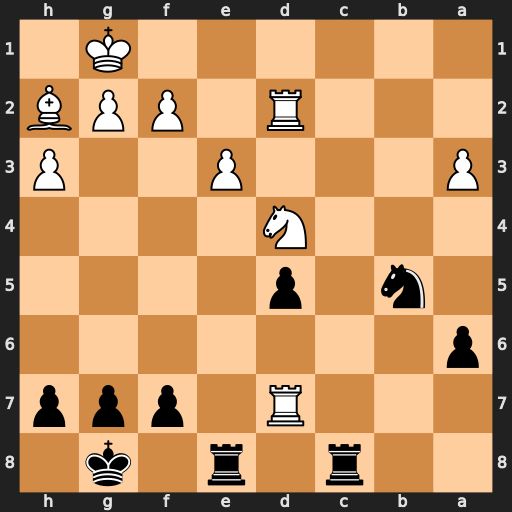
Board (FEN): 2r1r1k1/3R1ppp/p7/1n1p4/3N4/P3P2P/3R1PPB/6K1
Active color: b
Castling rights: -
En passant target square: -
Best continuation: Rc1+ Rd1 Rxd1#